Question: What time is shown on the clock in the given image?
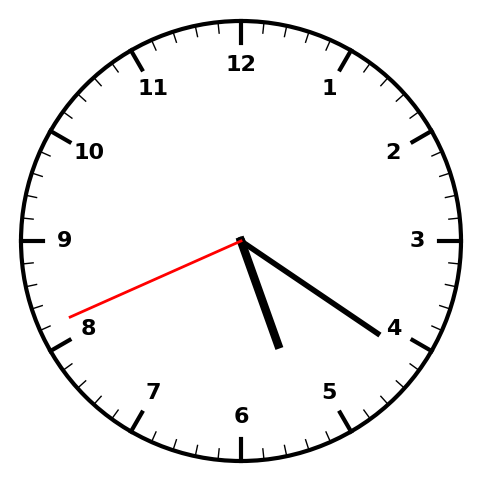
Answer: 05:20:41